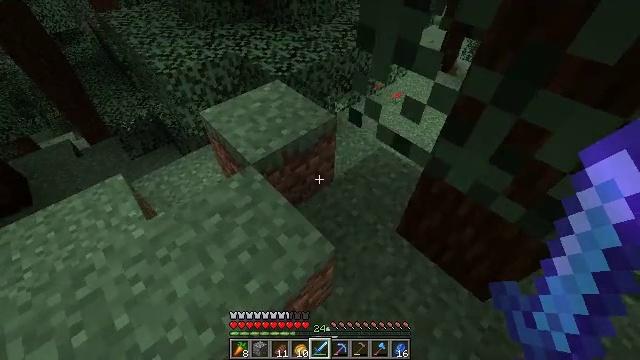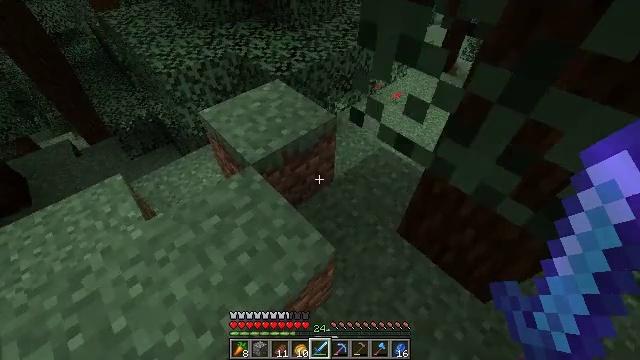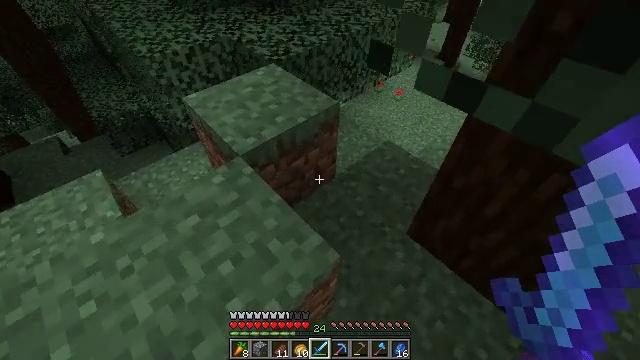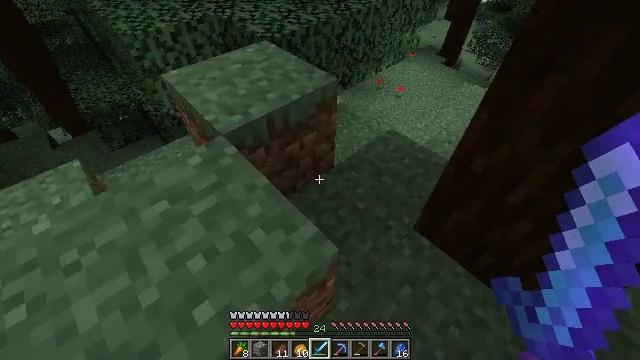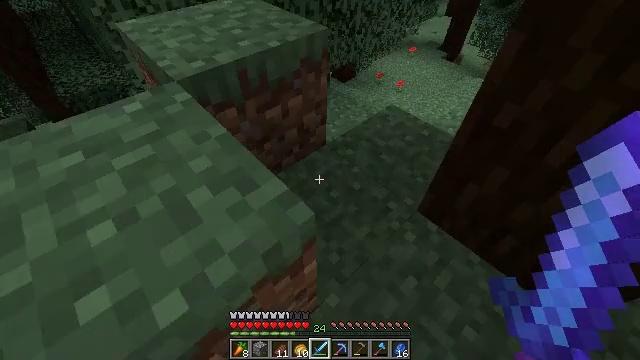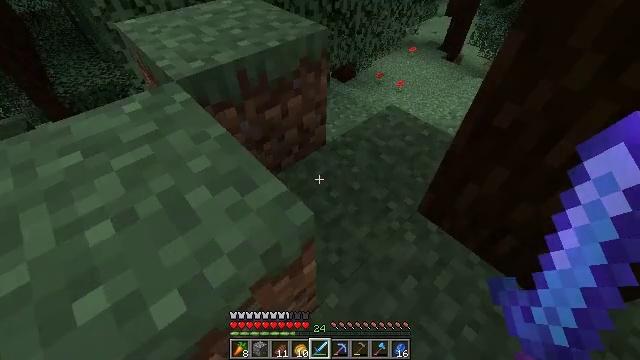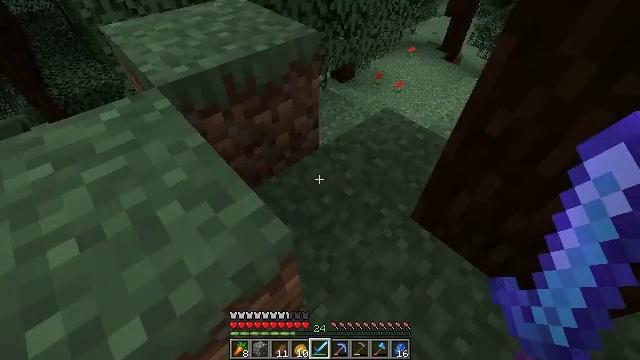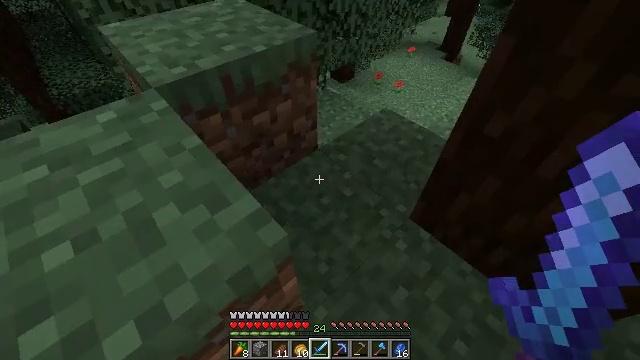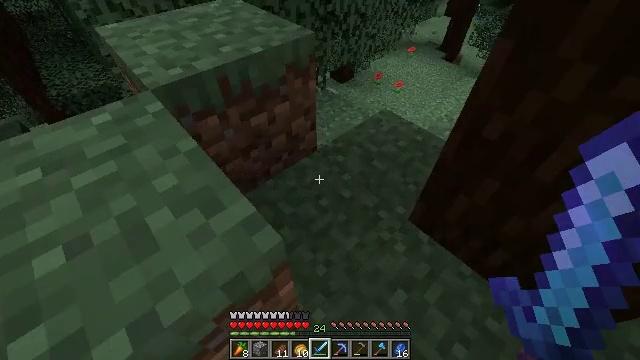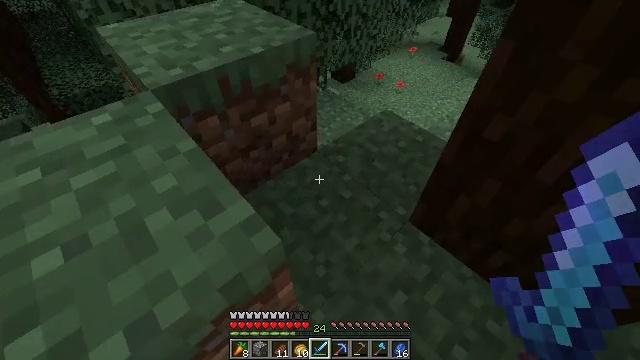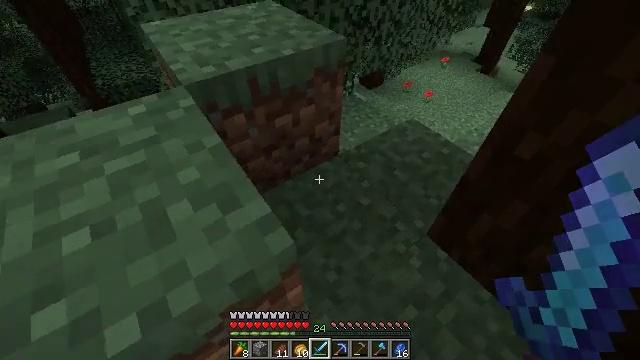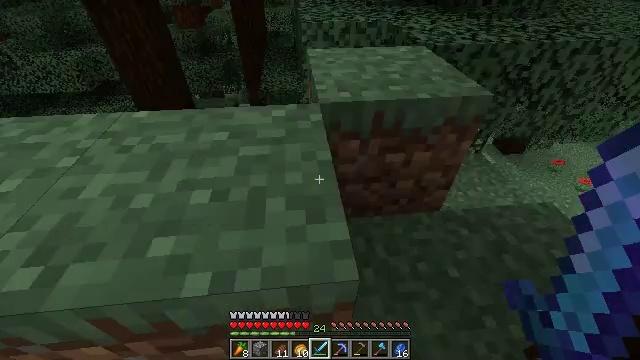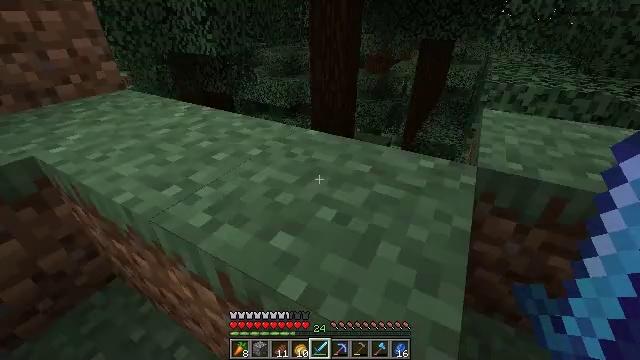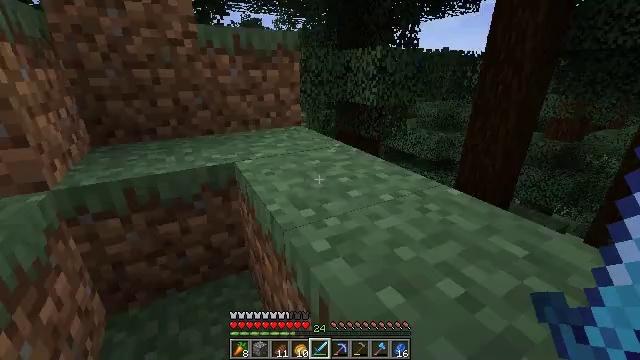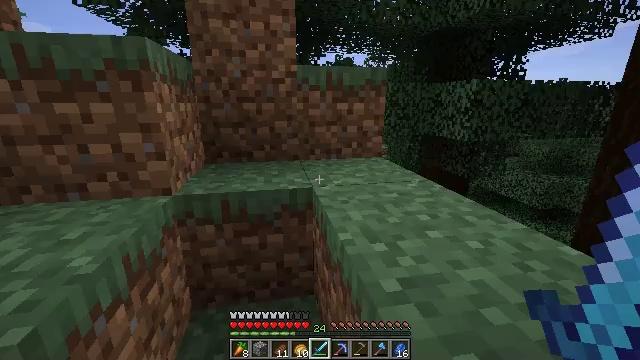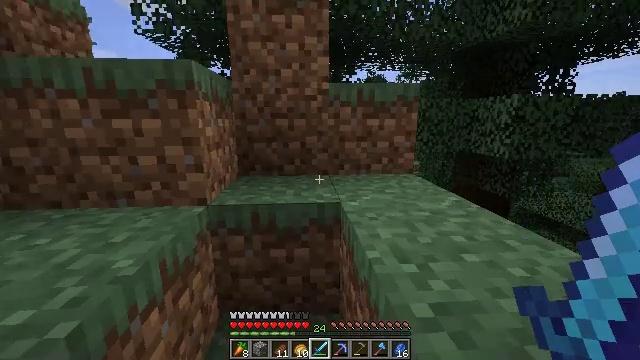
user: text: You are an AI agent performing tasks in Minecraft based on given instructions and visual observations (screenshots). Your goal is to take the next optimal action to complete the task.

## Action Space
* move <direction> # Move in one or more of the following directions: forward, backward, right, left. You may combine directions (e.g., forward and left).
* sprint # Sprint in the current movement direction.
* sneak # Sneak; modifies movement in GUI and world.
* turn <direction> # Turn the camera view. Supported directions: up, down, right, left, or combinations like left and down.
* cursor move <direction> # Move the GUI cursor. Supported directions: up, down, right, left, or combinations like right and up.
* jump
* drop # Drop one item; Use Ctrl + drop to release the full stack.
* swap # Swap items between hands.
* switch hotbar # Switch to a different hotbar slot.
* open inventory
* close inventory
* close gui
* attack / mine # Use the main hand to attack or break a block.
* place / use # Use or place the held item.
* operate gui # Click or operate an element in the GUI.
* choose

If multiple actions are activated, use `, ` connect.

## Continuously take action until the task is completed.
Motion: motion action
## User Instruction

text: Break the large fern to clear the space.
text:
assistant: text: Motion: move forward
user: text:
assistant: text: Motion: move forward
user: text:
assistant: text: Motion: no_op
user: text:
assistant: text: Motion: no_op
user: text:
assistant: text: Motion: no_op
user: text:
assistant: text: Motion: no_op
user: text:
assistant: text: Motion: no_op
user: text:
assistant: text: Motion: no_op
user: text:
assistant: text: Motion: no_op
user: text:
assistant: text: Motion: turn left
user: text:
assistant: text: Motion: turn left and up
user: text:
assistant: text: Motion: turn left and up
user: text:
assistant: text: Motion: turn left and up
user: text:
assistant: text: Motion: turn left and up
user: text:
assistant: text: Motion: turn left and up
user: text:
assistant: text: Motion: turn left and up
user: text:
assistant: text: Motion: move forward, turn left and up
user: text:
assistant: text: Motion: move forward, turn left and up
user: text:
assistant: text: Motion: move forward, turn left
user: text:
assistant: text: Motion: move forward, turn left, jump
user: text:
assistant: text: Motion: move forward, turn left and up, jump
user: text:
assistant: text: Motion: move forward, turn left, jump
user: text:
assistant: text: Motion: move forward, turn left, jump
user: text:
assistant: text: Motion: move forward, jump
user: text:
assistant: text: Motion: move forward, turn left, jump
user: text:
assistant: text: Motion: move forward, turn left, jump
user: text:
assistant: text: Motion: move forward, turn left, jump
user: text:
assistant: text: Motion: move forward, turn left, jump
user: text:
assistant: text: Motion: move forward, sprint, jump
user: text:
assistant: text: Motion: move forward, sprint, jump